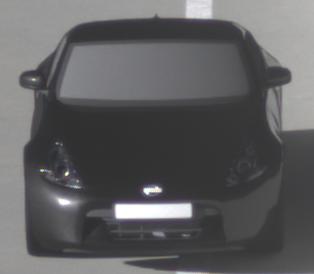
Make: Nissan
Model: 370Z Coupé
Detailed model: 370Z (Z34) Coupé
Model produced from: 2009/12
Model produced until: 2013/03
Doors: 3
Color: black
Road condition: dry road
Daytime: sunrise or sunset
Contrast: high contrast